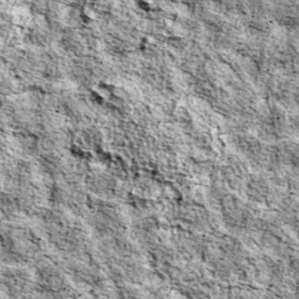
Label: non_frost